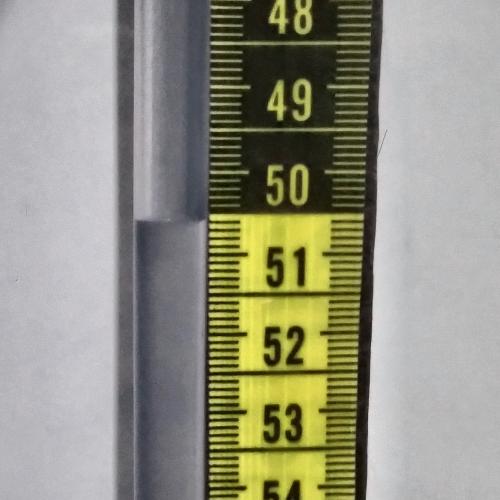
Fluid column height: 50.6 cm